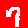
Digit: 7